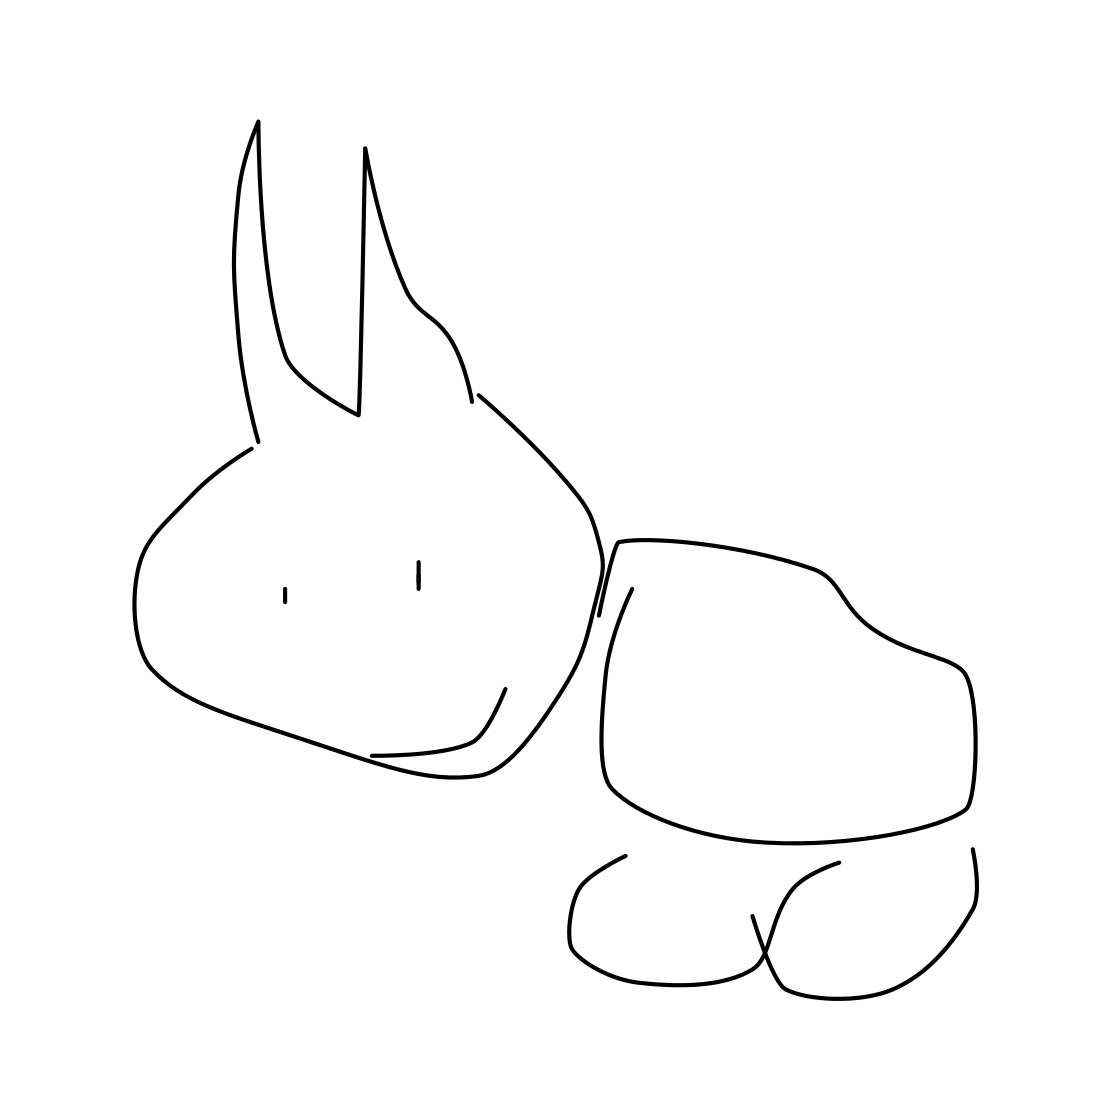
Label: rabbit